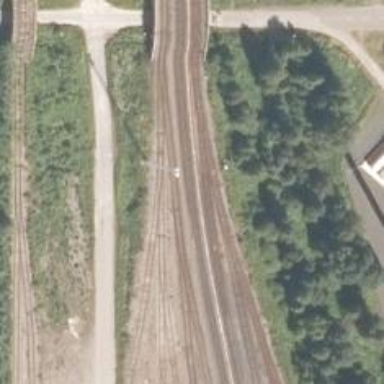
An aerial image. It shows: Railway track.